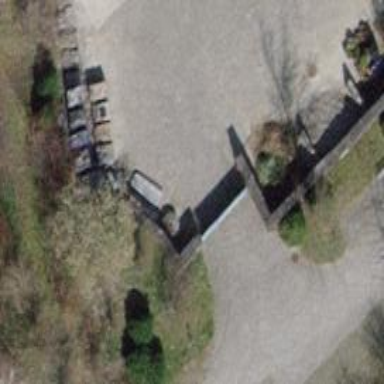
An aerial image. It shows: Gate.